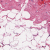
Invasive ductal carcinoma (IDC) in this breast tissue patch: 0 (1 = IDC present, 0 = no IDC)